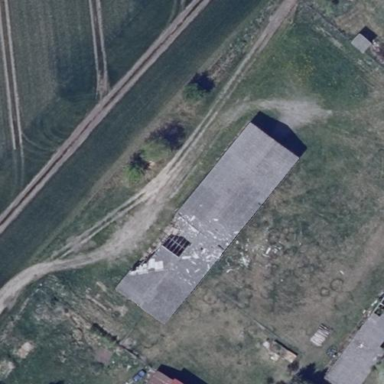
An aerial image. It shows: View of roof of building.